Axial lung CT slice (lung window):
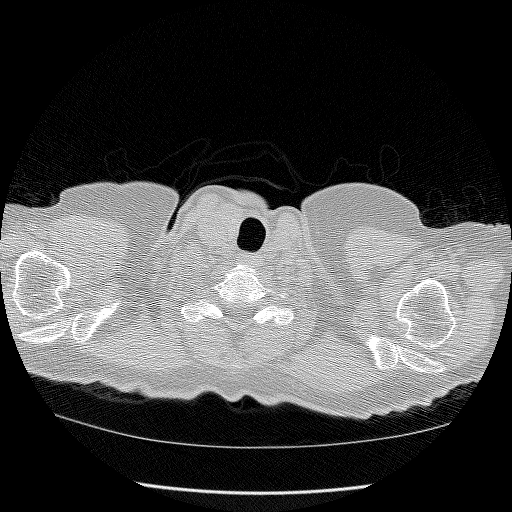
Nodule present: no